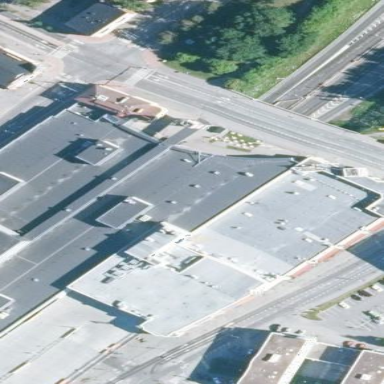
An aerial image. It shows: Retail building that serves as mall.